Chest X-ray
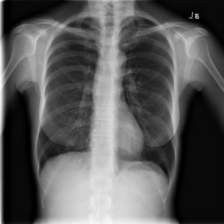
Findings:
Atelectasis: negative
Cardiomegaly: negative
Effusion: negative
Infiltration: negative
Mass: negative
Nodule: negative
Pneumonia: negative
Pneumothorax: negative
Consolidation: negative
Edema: negative
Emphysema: negative
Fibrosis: negative
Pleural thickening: negative
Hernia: negative